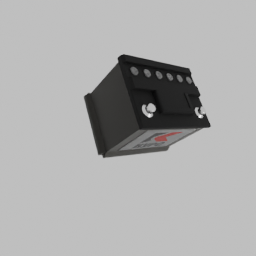
Label: electronics